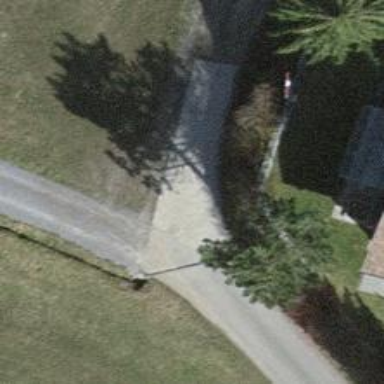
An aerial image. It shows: Concrete driveway designated as service road.